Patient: sex M, age 75
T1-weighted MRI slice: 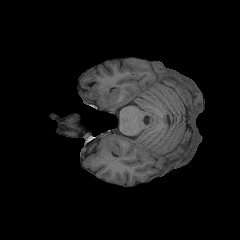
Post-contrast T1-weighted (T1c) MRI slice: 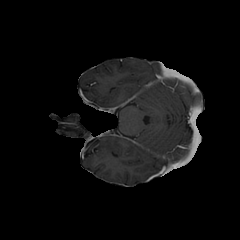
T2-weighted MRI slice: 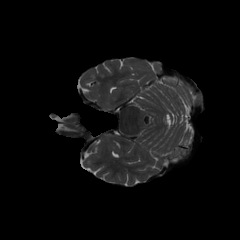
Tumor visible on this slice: no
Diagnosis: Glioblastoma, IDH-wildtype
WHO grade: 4